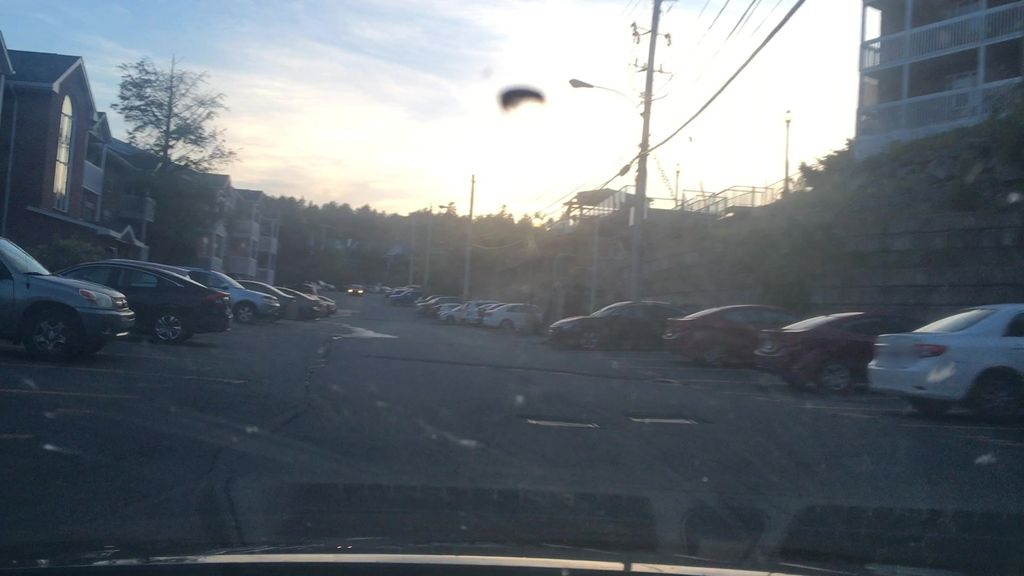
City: halifax